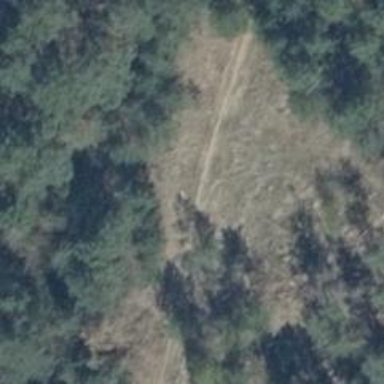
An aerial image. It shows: Footway made of ground with track type of grade5.